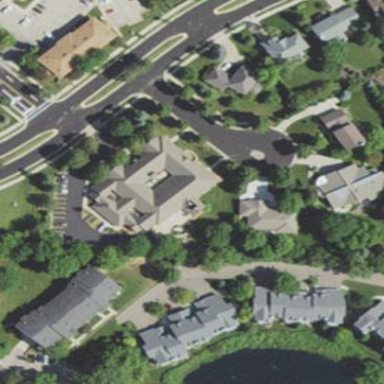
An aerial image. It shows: Nursing home building.